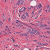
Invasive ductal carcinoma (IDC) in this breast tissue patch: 1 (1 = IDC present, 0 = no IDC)